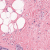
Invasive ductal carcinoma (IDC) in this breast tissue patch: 0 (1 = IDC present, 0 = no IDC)